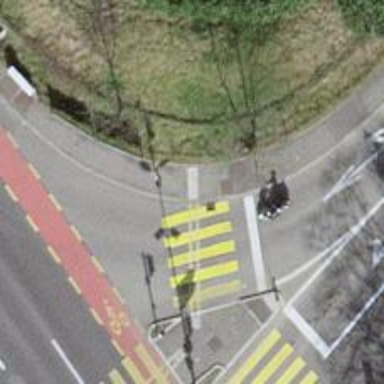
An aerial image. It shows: Road crossing with traffic signals.